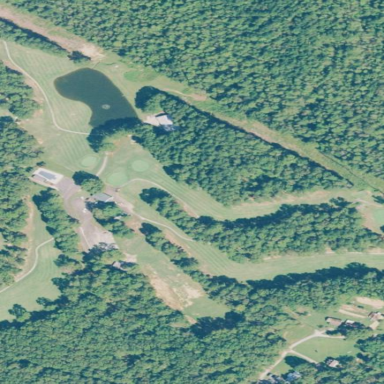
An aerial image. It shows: Sports center dedicated to golf on leisure land.